Field crop: maize
Growth stage: 1
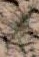
Species: salsola